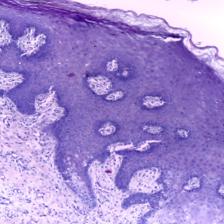
Diagnosis: Normal